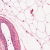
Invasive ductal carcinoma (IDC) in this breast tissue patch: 0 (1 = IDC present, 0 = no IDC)